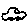
Label: car